Aerial crown-view tile of a tropical tree (Barro Colorado Island, Panama), acquired 20250512:
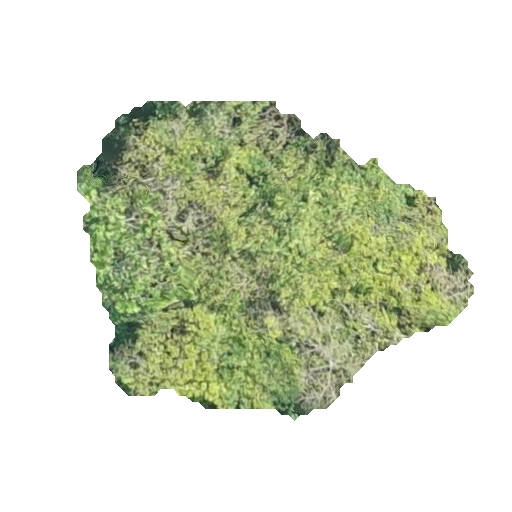
Species: Apeiba membranacea
GBIF accepted scientific name: Apeiba membranacea
Crown area: 129.706 m²